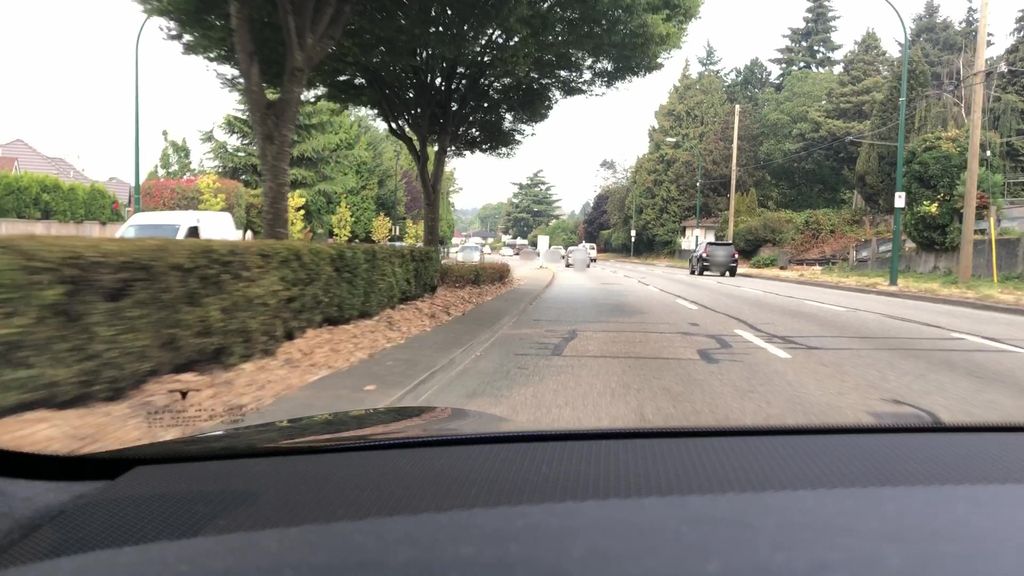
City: vancouver